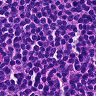
Metastatic tissue present: no